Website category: restaurant
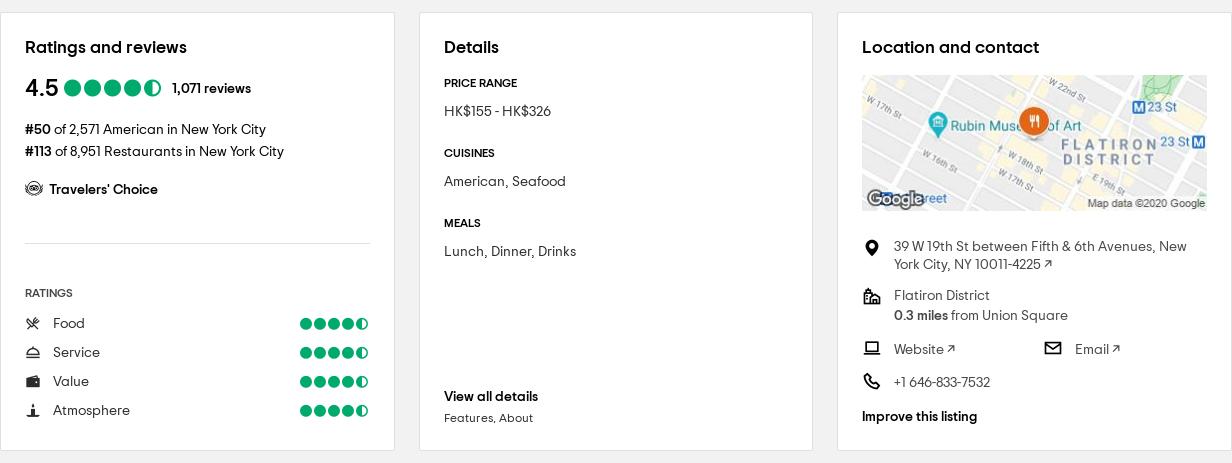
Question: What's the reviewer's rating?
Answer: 4.5

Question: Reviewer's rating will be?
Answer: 4.5

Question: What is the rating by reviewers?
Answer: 4.5

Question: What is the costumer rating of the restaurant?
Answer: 4.5

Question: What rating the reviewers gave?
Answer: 4.5

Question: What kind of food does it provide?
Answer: American, Seafood

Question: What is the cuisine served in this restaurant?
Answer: American, Seafood

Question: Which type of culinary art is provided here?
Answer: American, Seafood

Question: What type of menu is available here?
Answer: American, Seafood

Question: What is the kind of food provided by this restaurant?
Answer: American, Seafood

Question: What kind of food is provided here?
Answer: American, Seafood

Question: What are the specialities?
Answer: American, Seafood

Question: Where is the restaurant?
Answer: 39 W 19th St between Fifth & 6th Avenues, New York City, NY 10011-4225

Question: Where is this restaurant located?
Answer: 39 W 19th St between Fifth & 6th Avenues, New York City, NY 10011-4225

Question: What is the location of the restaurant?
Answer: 39 W 19th St between Fifth & 6th Avenues, New York City, NY 10011-4225

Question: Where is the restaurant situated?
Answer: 39 W 19th St between Fifth & 6th Avenues, New York City, NY 10011-4225

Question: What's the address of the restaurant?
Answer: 39 W 19th St between Fifth & 6th Avenues, New York City, NY 10011-4225

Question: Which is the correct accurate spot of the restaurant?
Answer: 39 W 19th St between Fifth & 6th Avenues, New York City, NY 10011-4225

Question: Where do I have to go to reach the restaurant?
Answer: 39 W 19th St between Fifth & 6th Avenues, New York City, NY 10011-4225

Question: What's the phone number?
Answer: +1 646-833-7532

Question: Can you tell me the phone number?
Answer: +1 646-833-7532

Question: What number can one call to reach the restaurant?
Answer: +1 646-833-7532

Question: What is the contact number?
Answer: +1 646-833-7532

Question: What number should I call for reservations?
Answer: +1 646-833-7532

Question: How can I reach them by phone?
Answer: +1 646-833-7532